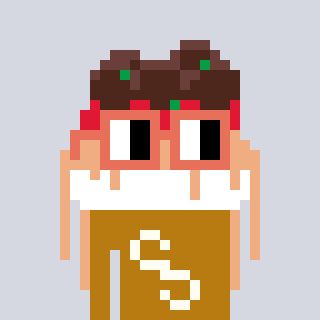
a pixel art character with square orange glasses, a spaghetti-shaped head and a gold-colored body on a cool background